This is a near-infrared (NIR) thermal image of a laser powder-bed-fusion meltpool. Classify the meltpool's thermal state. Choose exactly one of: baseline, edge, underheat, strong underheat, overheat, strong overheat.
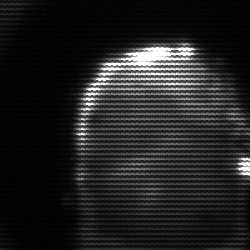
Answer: baseline